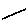
Label: line